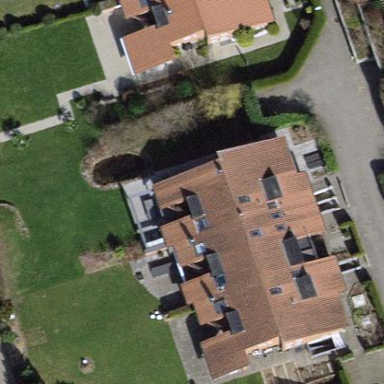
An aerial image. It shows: Simple and straightforward house.